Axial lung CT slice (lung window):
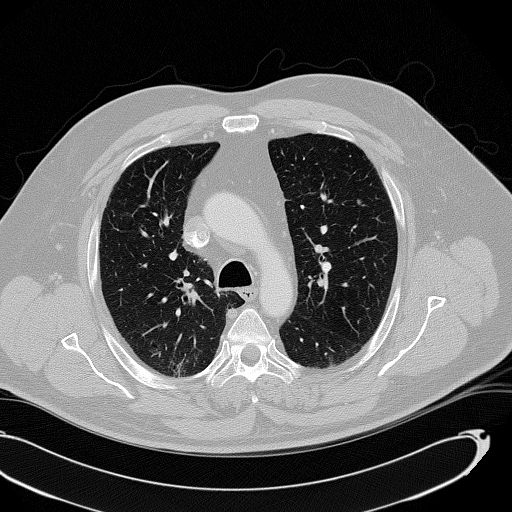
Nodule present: yes
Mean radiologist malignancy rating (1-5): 2.5